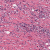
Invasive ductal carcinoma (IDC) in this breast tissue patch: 0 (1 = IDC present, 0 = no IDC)